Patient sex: M
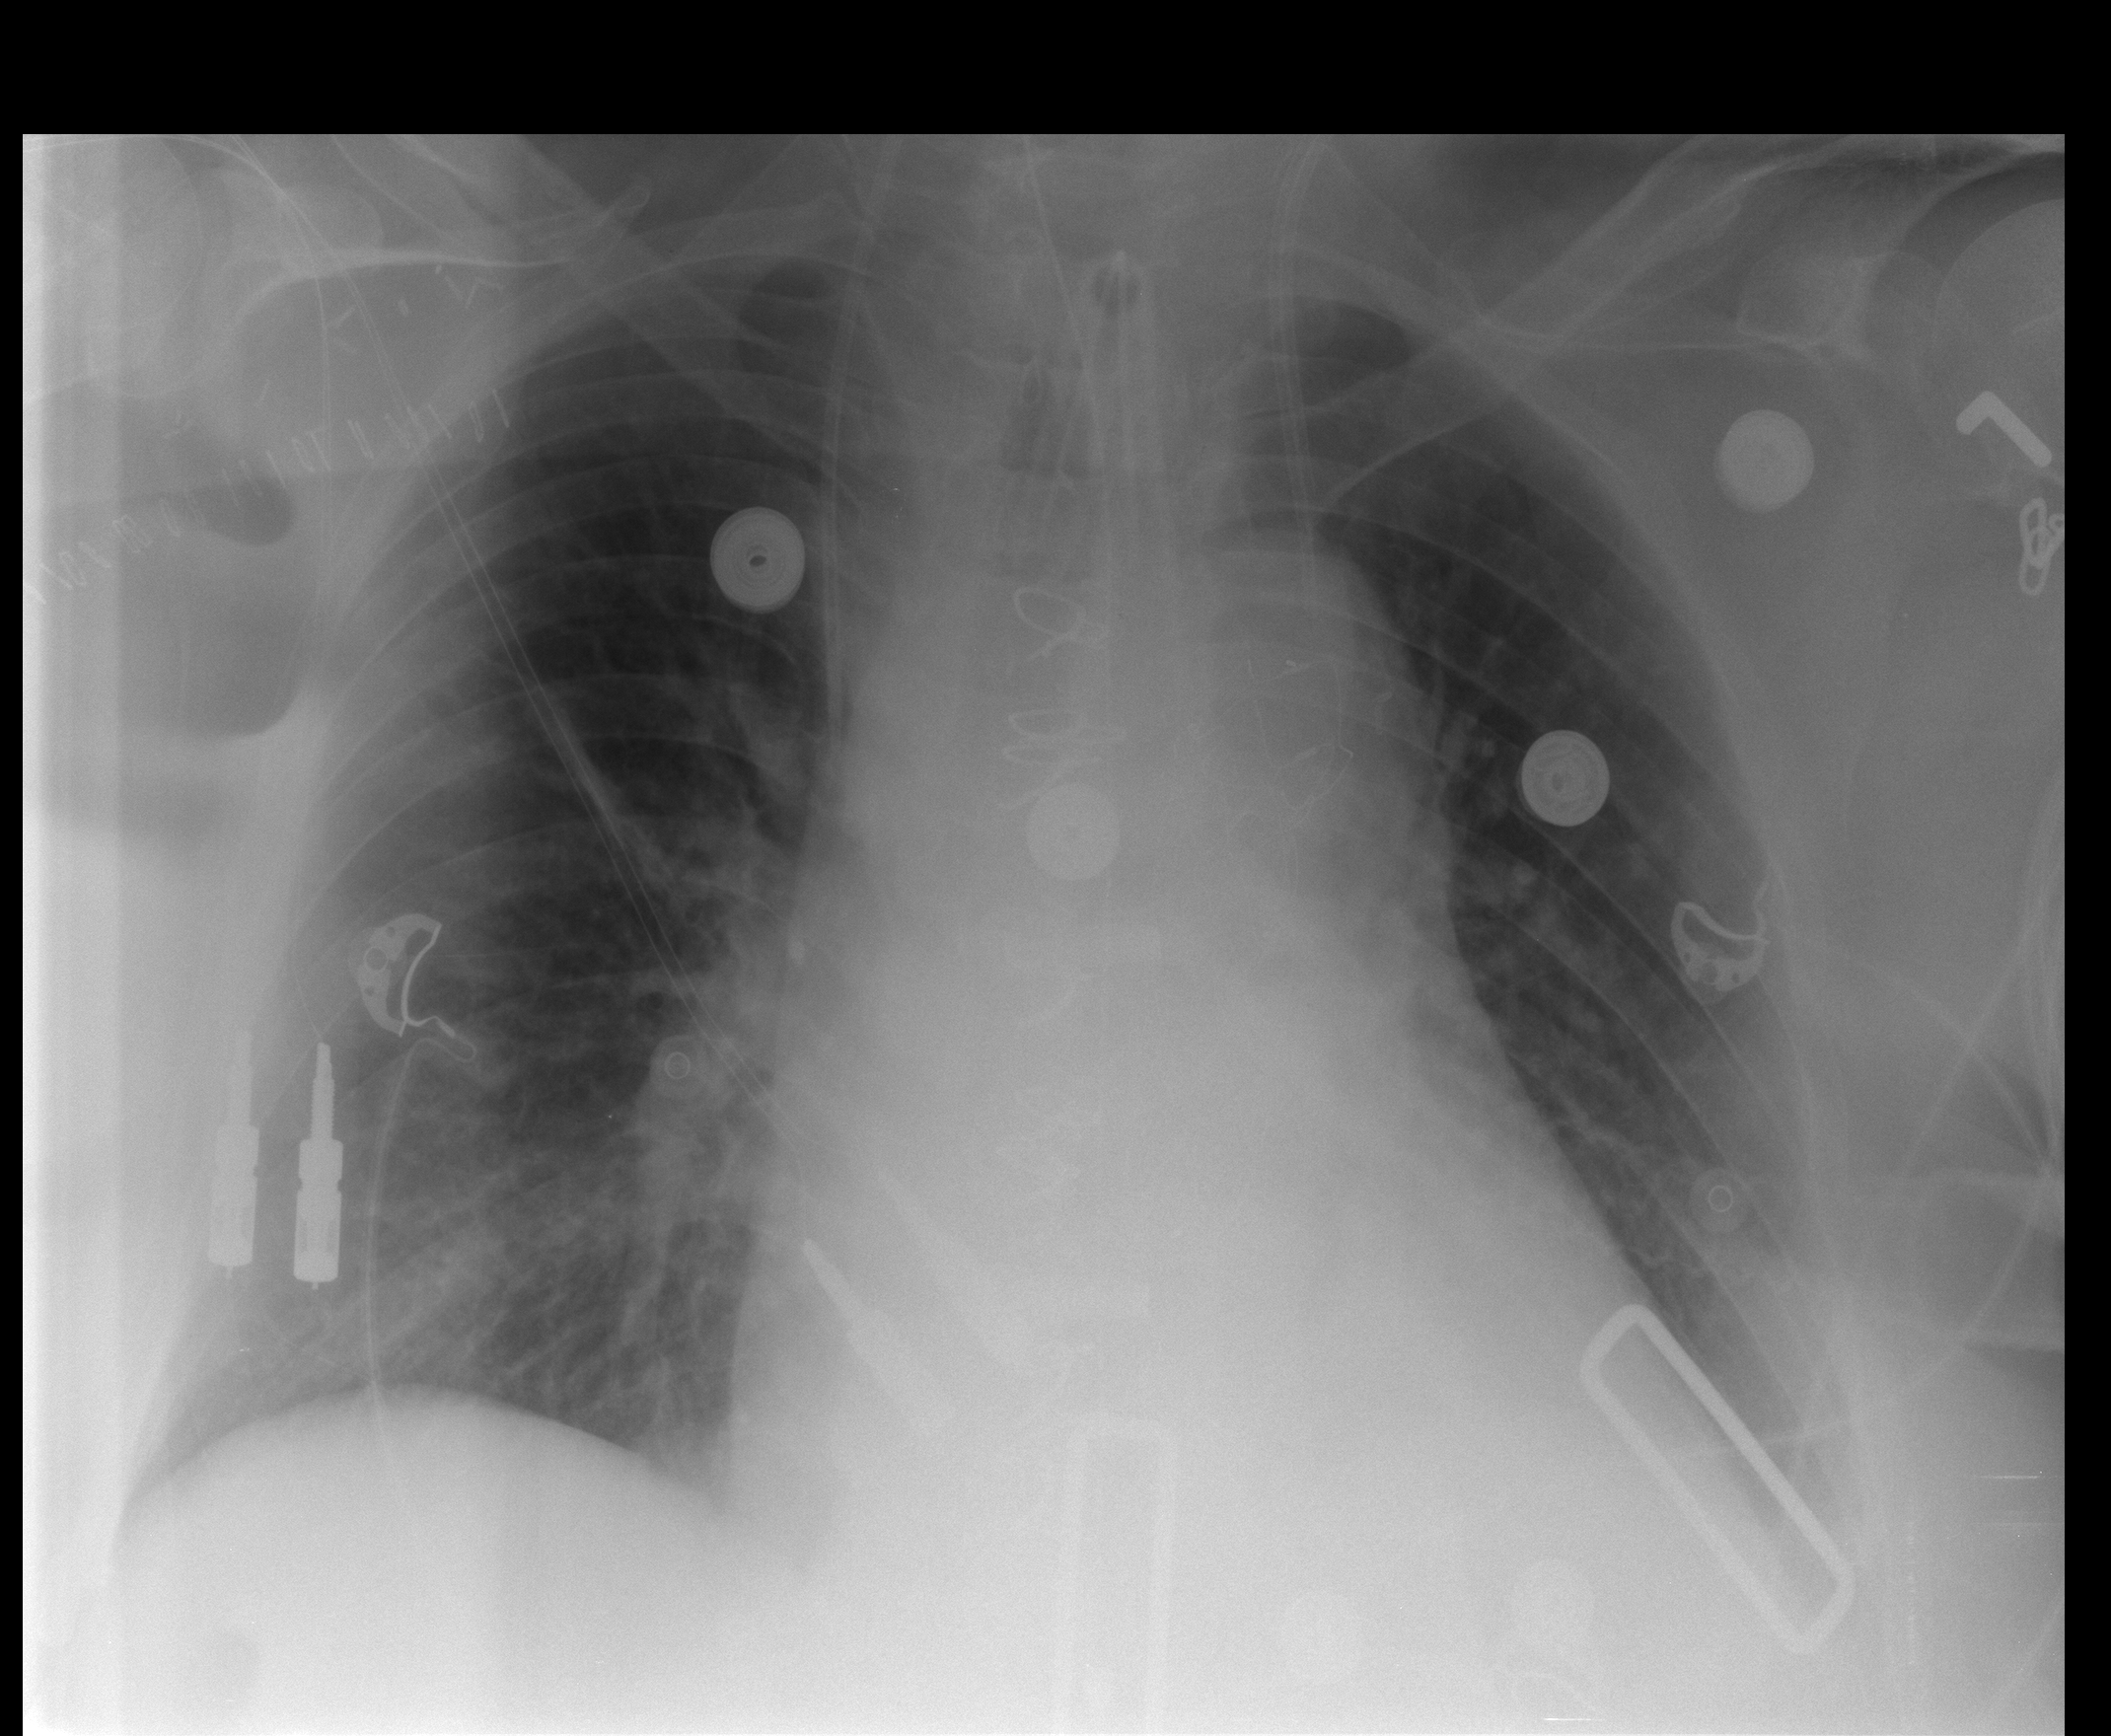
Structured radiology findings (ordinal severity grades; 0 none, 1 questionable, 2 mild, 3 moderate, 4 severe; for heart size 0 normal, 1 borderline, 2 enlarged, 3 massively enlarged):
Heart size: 2
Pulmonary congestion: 2
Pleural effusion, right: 0
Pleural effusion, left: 2
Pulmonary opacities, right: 1
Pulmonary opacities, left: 0
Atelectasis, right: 0
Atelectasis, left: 2